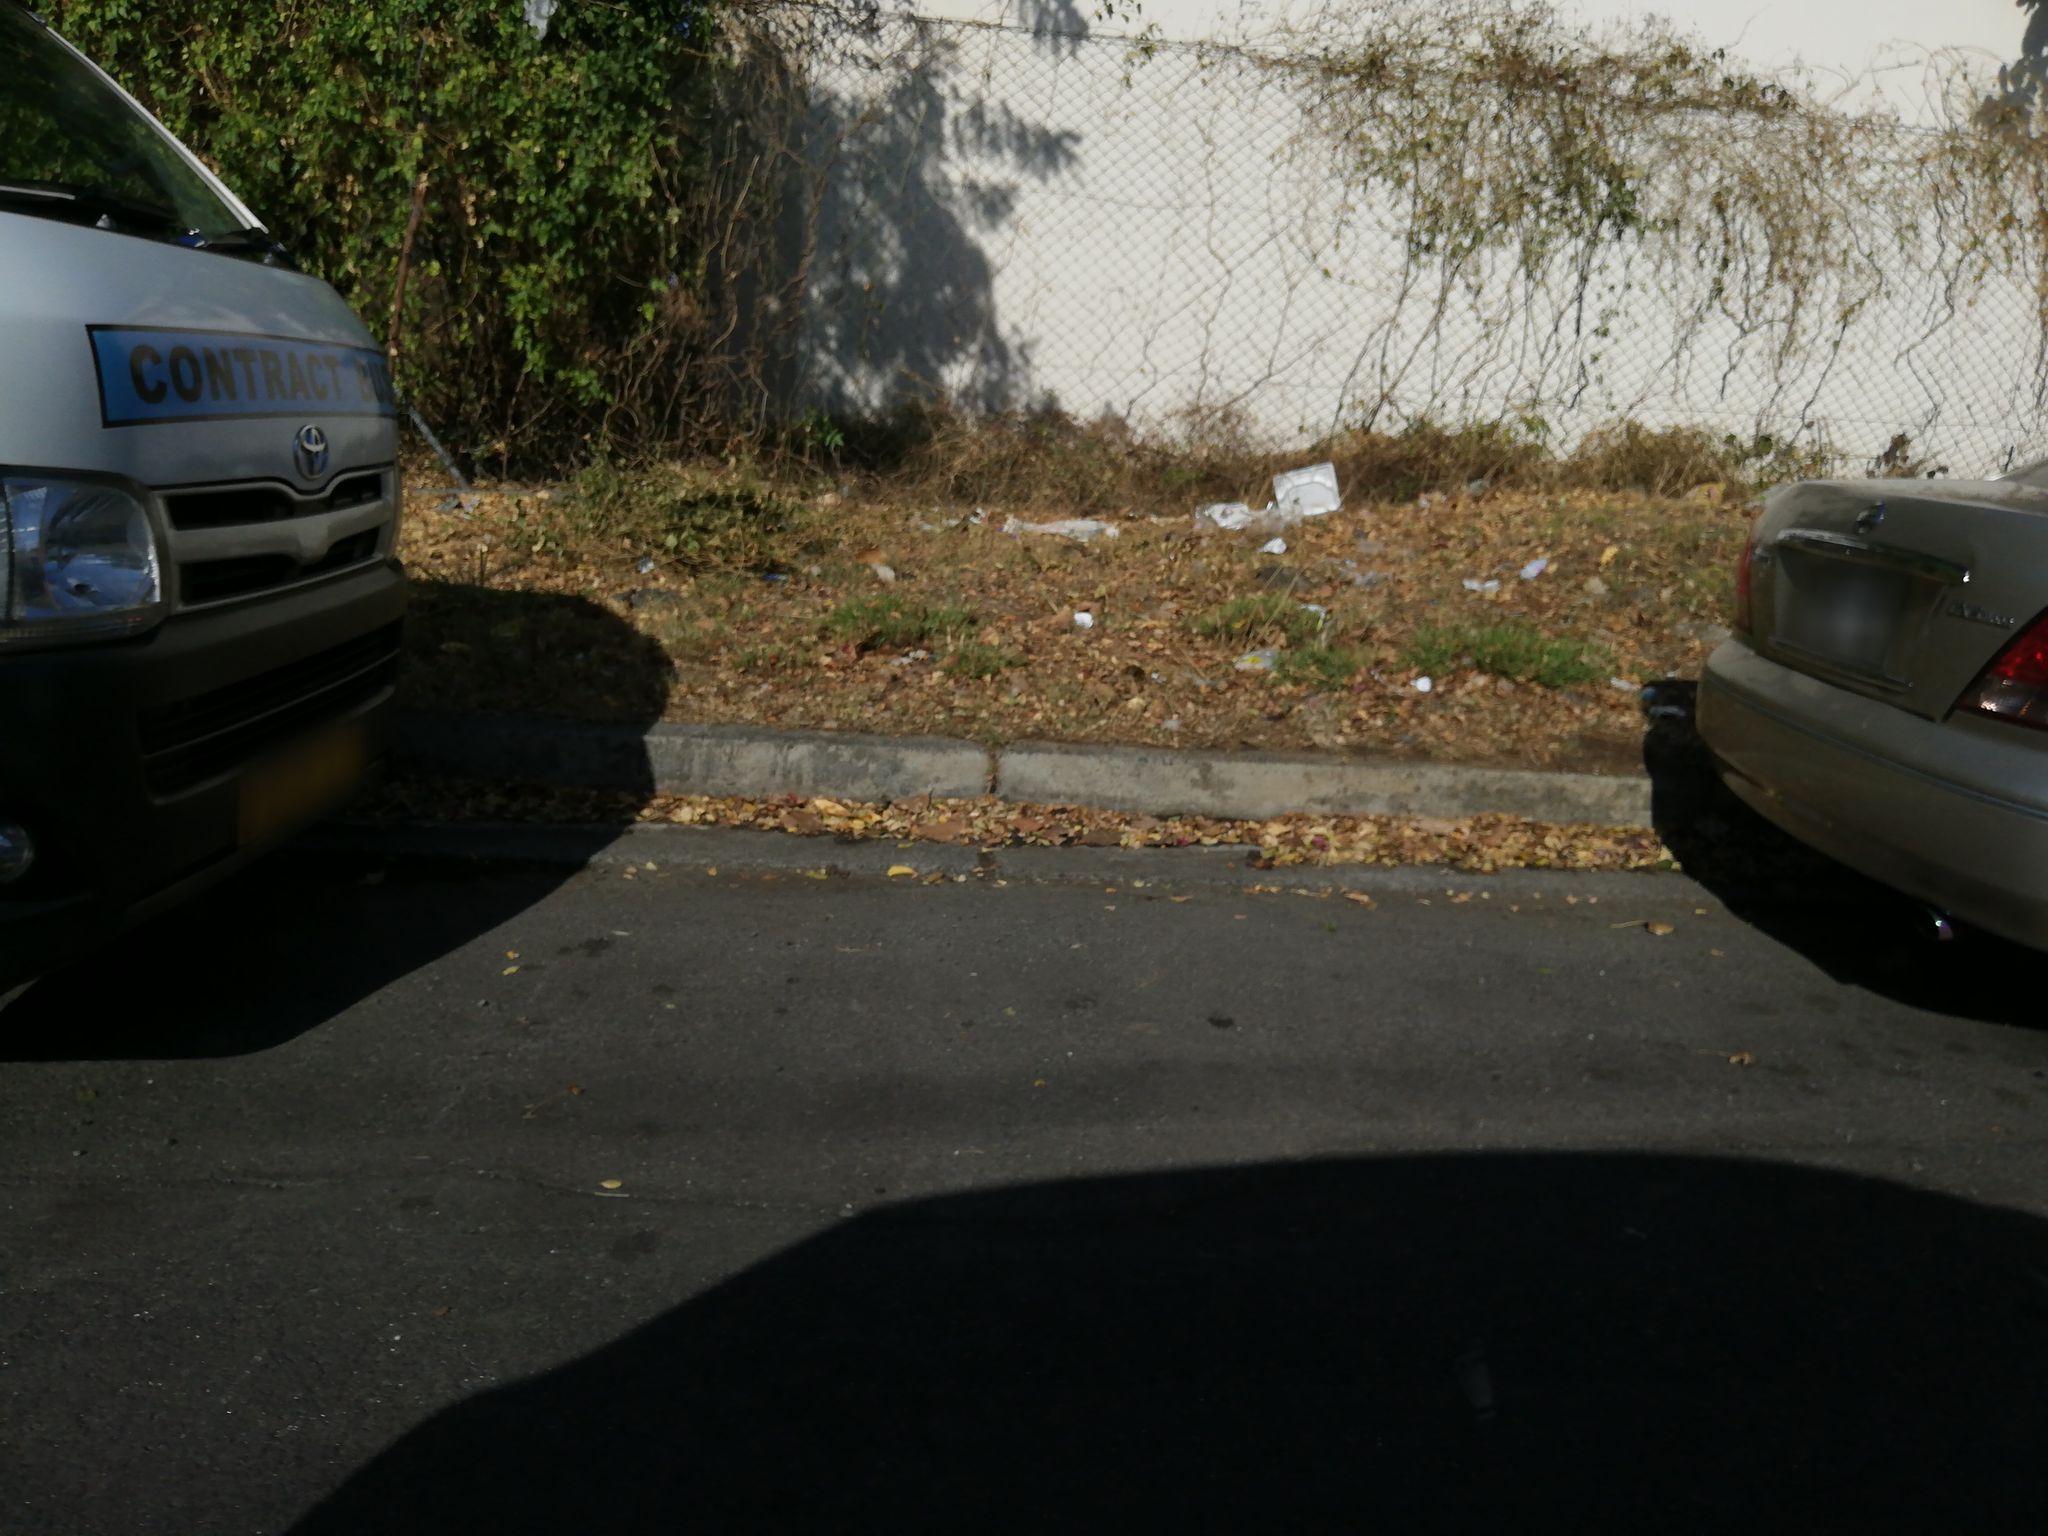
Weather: clear
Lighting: day
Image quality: slightly poor
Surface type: driving surface
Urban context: urban centre
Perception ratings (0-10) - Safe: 0.7, Lively: 1.99, Beautiful: 2.87, Boring: 1.55, Depressing: 6.66, Wealthy: 2.41